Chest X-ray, AP view. Patient: 29 years old, sex M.
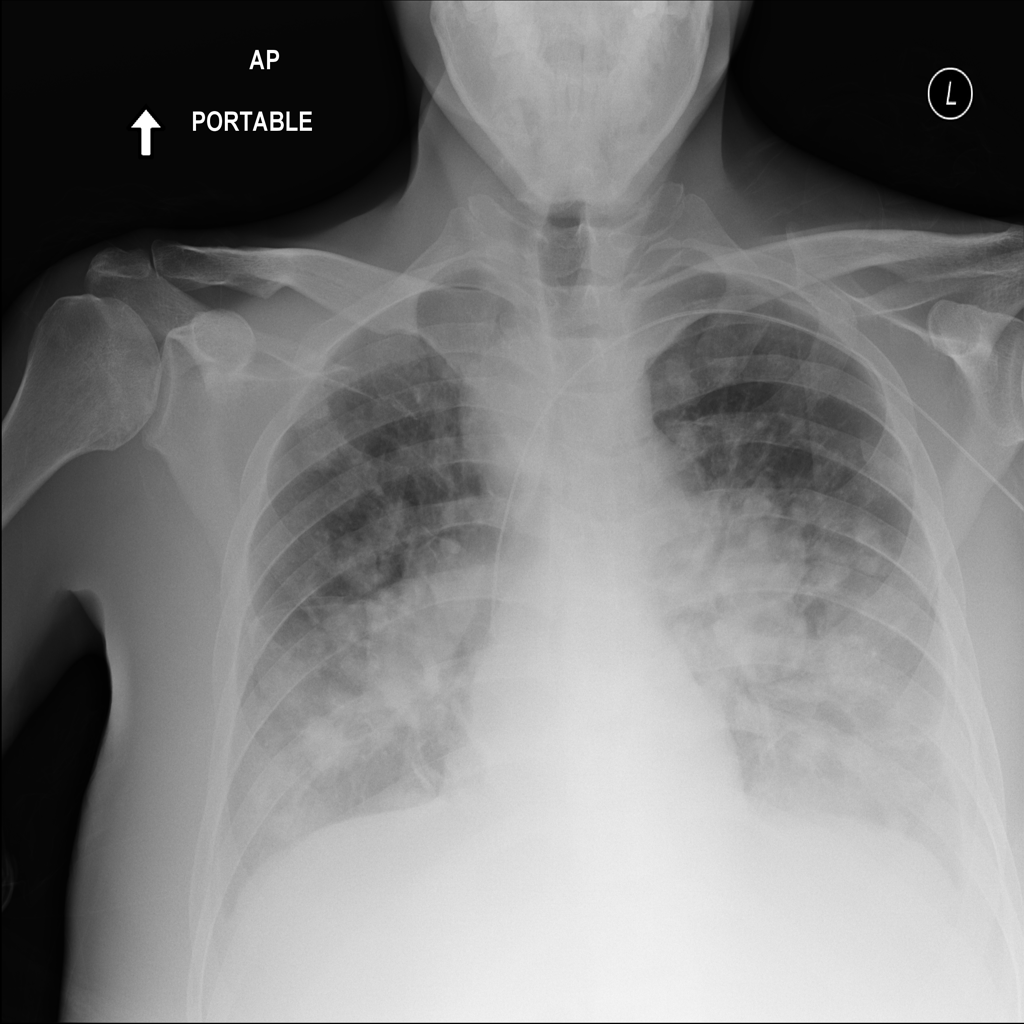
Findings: Effusion, Mass, Nodule